Question: I have 3 tables that I'm looking to join:
'''
pictures
--------
id user_id link
users
-----
id name
votes
-----
id user_id picture_id
'''
Want I want to do is find the total number of votes for every picture for the specific user logged in. Pretty much I loop every picture out and if the user has votes on the picture they can't vote on it again.
'''
Desired output:
---------------
id user_id link user_name total_votes
1 5 [link] Sean 5
'''
So far I have something like this:
'''
SELECT
p.*, u.username, d.total_votes
FROM pictures p
LEFT JOIN users u
ON p.user_id = u.id
LEFT JOIN
(
select id, picture_id, count(id) as has_voted from votes
) d on d.picture_id = p.id
'''
I get all the pictures but all the votes are being added up on the first record.
Sorry for being so unclear

So this is every image in my database. Say I'm logged in as Sean (user_id 1) I want to show how many times I votes on each image.
user_id is who uploaded the image.
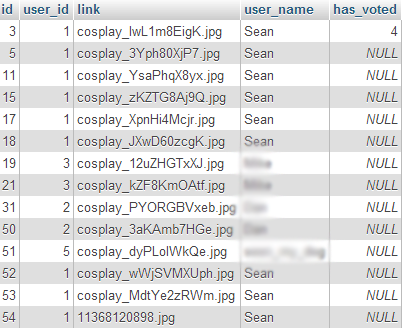
Answer: (Updated) Try:
'''
Select p.id, p.user_id, p.link, u.name, count(v.id) As total_votes
from pictures p
join users u on p.user_id = u.id
left join votes v on p.id = v.picture_id and v.user_id = ?
group by p.id
'''